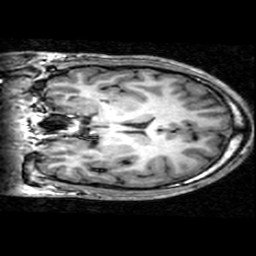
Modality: T1w
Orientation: coronal
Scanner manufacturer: ge
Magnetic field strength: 3 T
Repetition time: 0.009048 s
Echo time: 0.001844 s